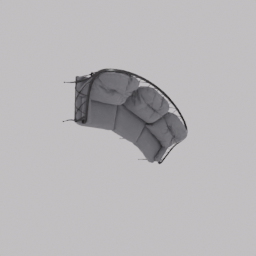
Label: furniture